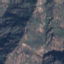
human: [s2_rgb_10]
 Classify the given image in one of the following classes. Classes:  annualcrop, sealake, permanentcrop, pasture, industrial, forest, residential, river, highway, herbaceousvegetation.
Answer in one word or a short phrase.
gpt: HerbaceousVegetation